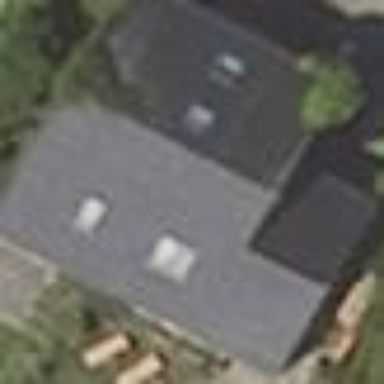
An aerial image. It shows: Simple and straightforward house.